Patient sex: M
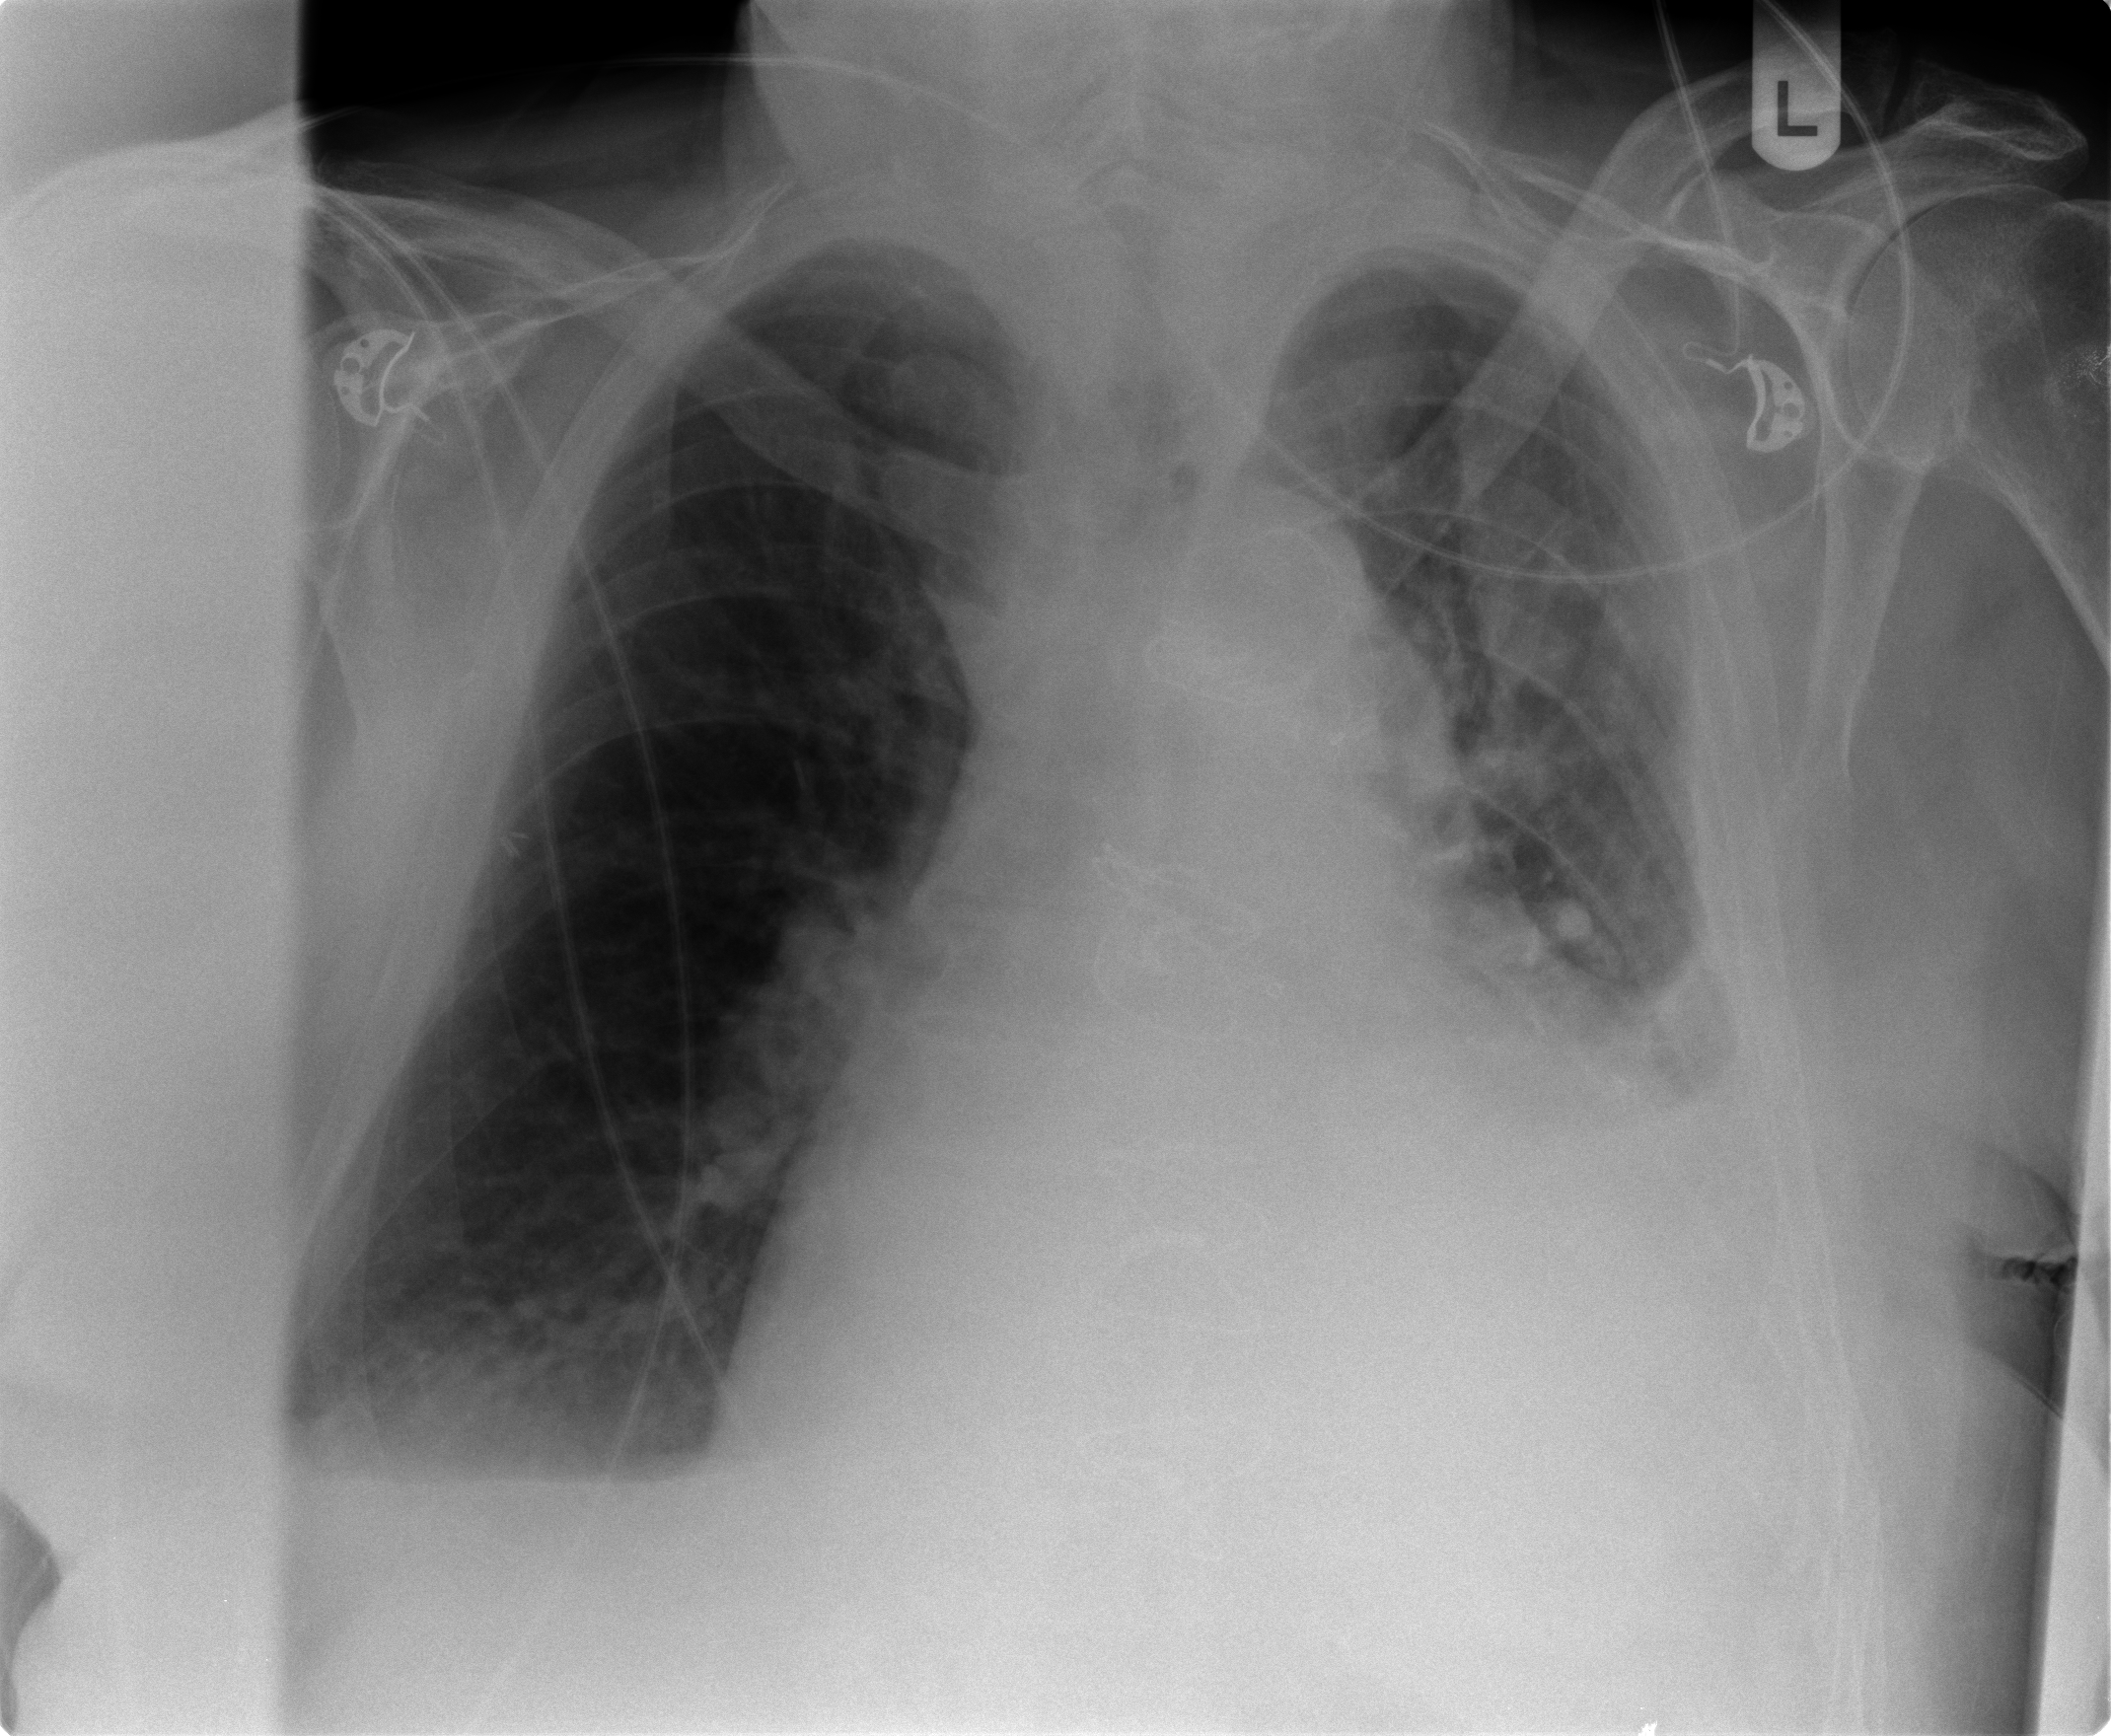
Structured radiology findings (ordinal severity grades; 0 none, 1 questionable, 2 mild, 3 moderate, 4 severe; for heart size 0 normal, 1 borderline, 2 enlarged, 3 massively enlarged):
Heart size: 3
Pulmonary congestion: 2
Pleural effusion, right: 2
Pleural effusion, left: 2
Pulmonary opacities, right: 0
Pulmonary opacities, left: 2
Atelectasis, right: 2
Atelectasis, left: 3